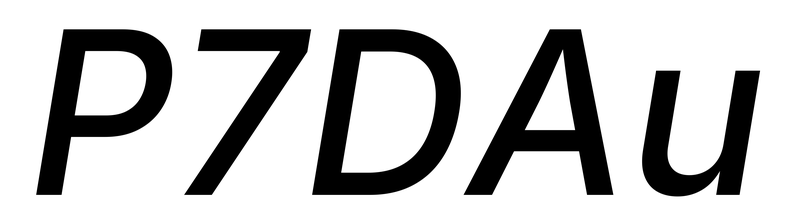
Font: Inter-Italic_Medium_Italic